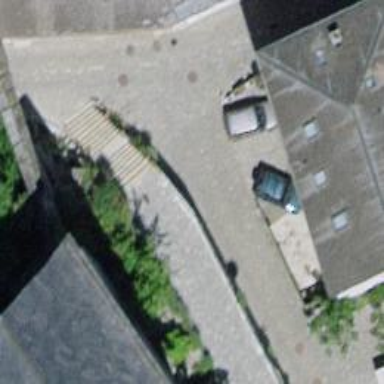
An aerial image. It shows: Steps on sett surface road.